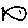
Label: fish